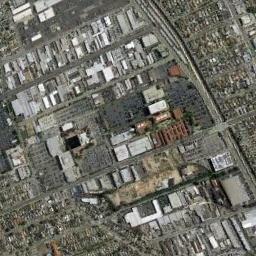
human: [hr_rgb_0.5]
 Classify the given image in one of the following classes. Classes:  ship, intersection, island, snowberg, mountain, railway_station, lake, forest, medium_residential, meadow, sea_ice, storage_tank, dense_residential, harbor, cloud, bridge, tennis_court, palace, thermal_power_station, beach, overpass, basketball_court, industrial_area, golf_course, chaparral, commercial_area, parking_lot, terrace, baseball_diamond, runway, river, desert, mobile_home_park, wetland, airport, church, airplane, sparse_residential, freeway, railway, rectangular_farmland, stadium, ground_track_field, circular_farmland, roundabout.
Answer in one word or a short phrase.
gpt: industrial_area